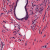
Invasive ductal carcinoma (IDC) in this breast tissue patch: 0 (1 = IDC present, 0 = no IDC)